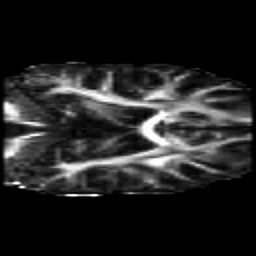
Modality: FA
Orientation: coronal
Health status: healthy
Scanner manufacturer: siemens
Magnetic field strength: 3 T
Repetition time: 10 s
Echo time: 0.092 s